Interaction volume radius: 5 \u00c5
Interaction volume height: 10 \u00c5
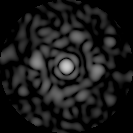
Disorder parameter: 0.7779